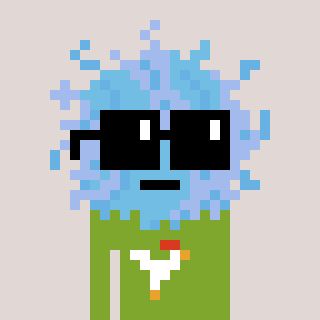
a pixel art character with square black sunglasses, a lint-shaped head and a slimegreen-colored body on a warm background